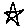
Label: star